Field crop: maize
Growth stage: 2
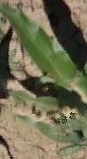
Species: maize